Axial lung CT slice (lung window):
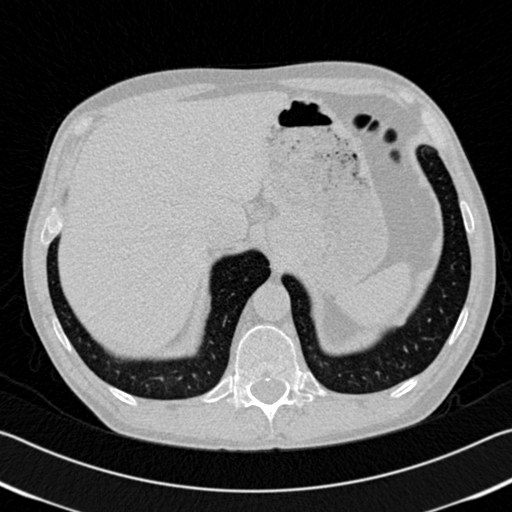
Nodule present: no